Field crop: maize
Growth stage: 2
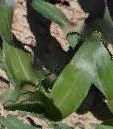
Species: maize